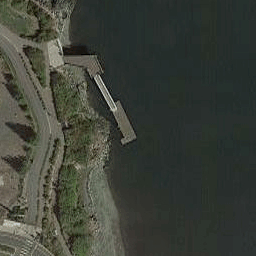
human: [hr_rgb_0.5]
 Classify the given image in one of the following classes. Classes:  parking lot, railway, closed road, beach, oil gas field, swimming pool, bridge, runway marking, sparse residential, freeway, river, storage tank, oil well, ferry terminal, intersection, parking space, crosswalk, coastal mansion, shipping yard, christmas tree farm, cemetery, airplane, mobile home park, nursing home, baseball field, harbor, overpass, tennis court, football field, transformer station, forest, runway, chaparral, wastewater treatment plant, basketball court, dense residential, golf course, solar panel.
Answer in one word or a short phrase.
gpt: ferry terminal